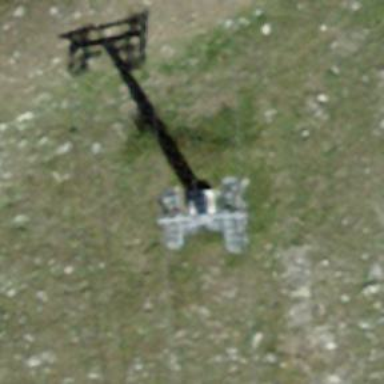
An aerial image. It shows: Pylon for aerialway.